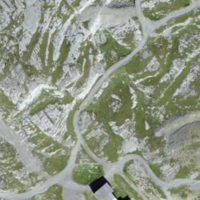
EUNIS habitat code: 48
Species observed at this site:
Marmota marmota
Aster alpinus
Zygaena exulans
Oenanthe oenanthe
Anthus spinoletta
Gentiana clusii
Chionomys nivalis
Euphorbia cyparissias
Gentianella campestris
Saxifraga biflora
Gentiana bavarica
Anthyllis vulneraria
Silene acaulis
Hedysarum hedysaroides
Aglais urticae
Saxifraga moschata
Setina aurita
Veronica aphylla
Viola calcarata
Gentiana verna
Gentiana brachyphylla
Lotus alpinus
Bartsia alpina
Pyrrhocorax graculus
Aquila chrysaetos